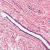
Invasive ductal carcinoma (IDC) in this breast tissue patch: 0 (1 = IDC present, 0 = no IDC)